Interaction volume radius: 5 \u00c5
Interaction volume height: 30 \u00c5
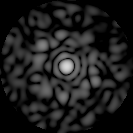
Disorder parameter: 0.8409